Question: If 'Integer i = 88', what is the memory address 'i' resides at?
Additionally, if as part of Debugger, 'id' number changes, is it indicative of the fact that a new object was created?

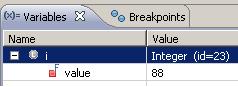
Answer: The answer to your second question is yes, the "id" you see in Eclipse's debugger uniquely identifies an object and so a change in it means a new object was created. So, for example:
'''
Integer i = 55;
Integer j = new Integer(55);
Integer k = Integer.valueOf(55);
'''
Here i and k will have the same id, since they refer to the same object; j will be different.
The memory address of one of these objects is not really a useful piece of information, since objects move around in memory. All you can know is that if i == k, they are the same object. (So here, i == k but i != j).